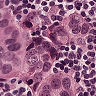
Metastatic tissue present: yes